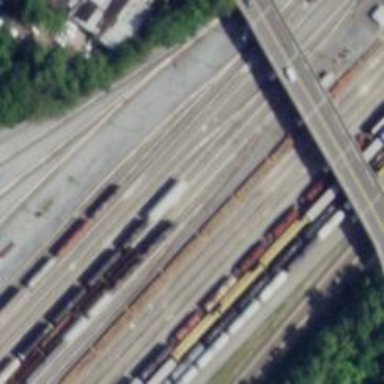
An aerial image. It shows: Railway yard in service.